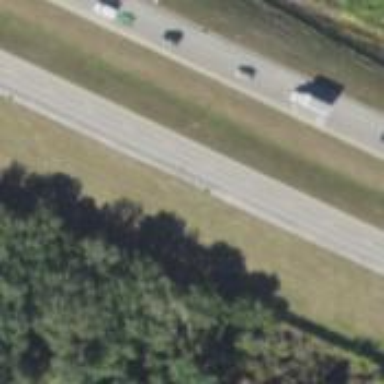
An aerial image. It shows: Asphalt trunk highway.